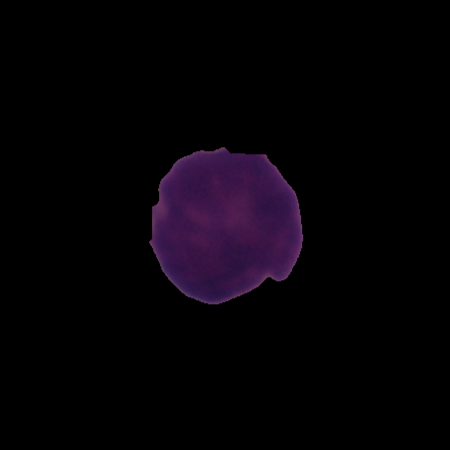
Label: healthy